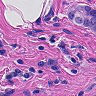
Metastatic tissue present: yes